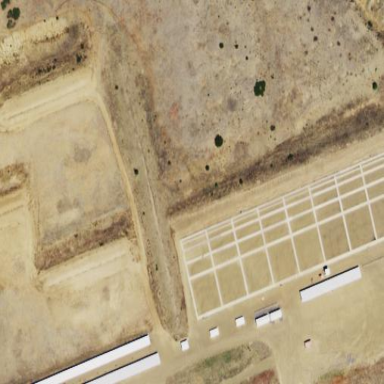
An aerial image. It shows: Shooting range on leisure land pitch.